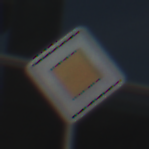
Verkehrszeichen: Vorfahrtsstrasse
Umgebung: Outdoor, Urban
Tageszeit: MorningAfternoon
Wetter: PartlyCloudy
Licht: Natural
Jahreszeit: NotSpecified
Kontrast: HighContrast